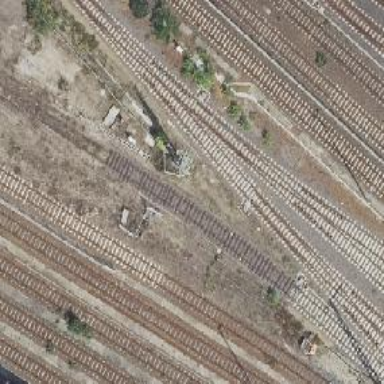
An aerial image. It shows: Railway yard.